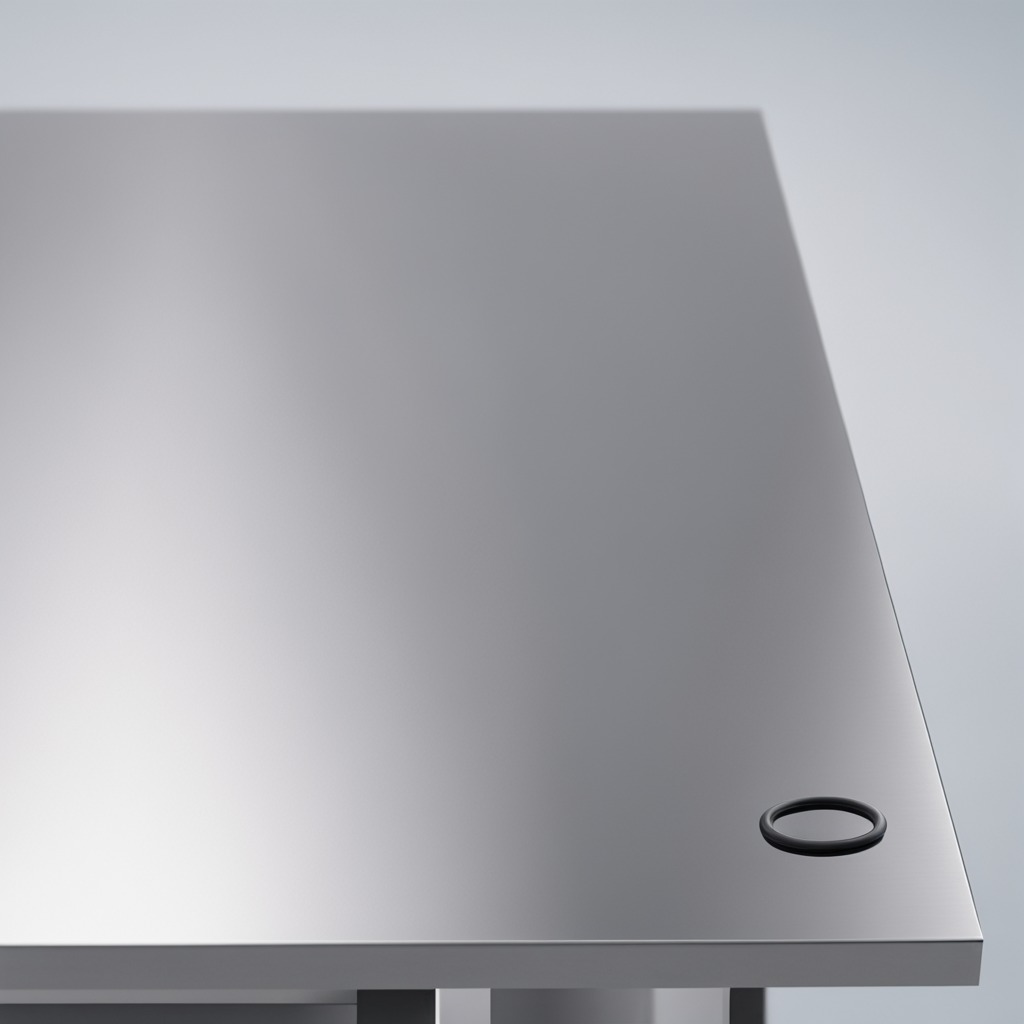
A rubber O-ring is lying on the stainless steel table in a high-end prototyping lab.